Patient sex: M
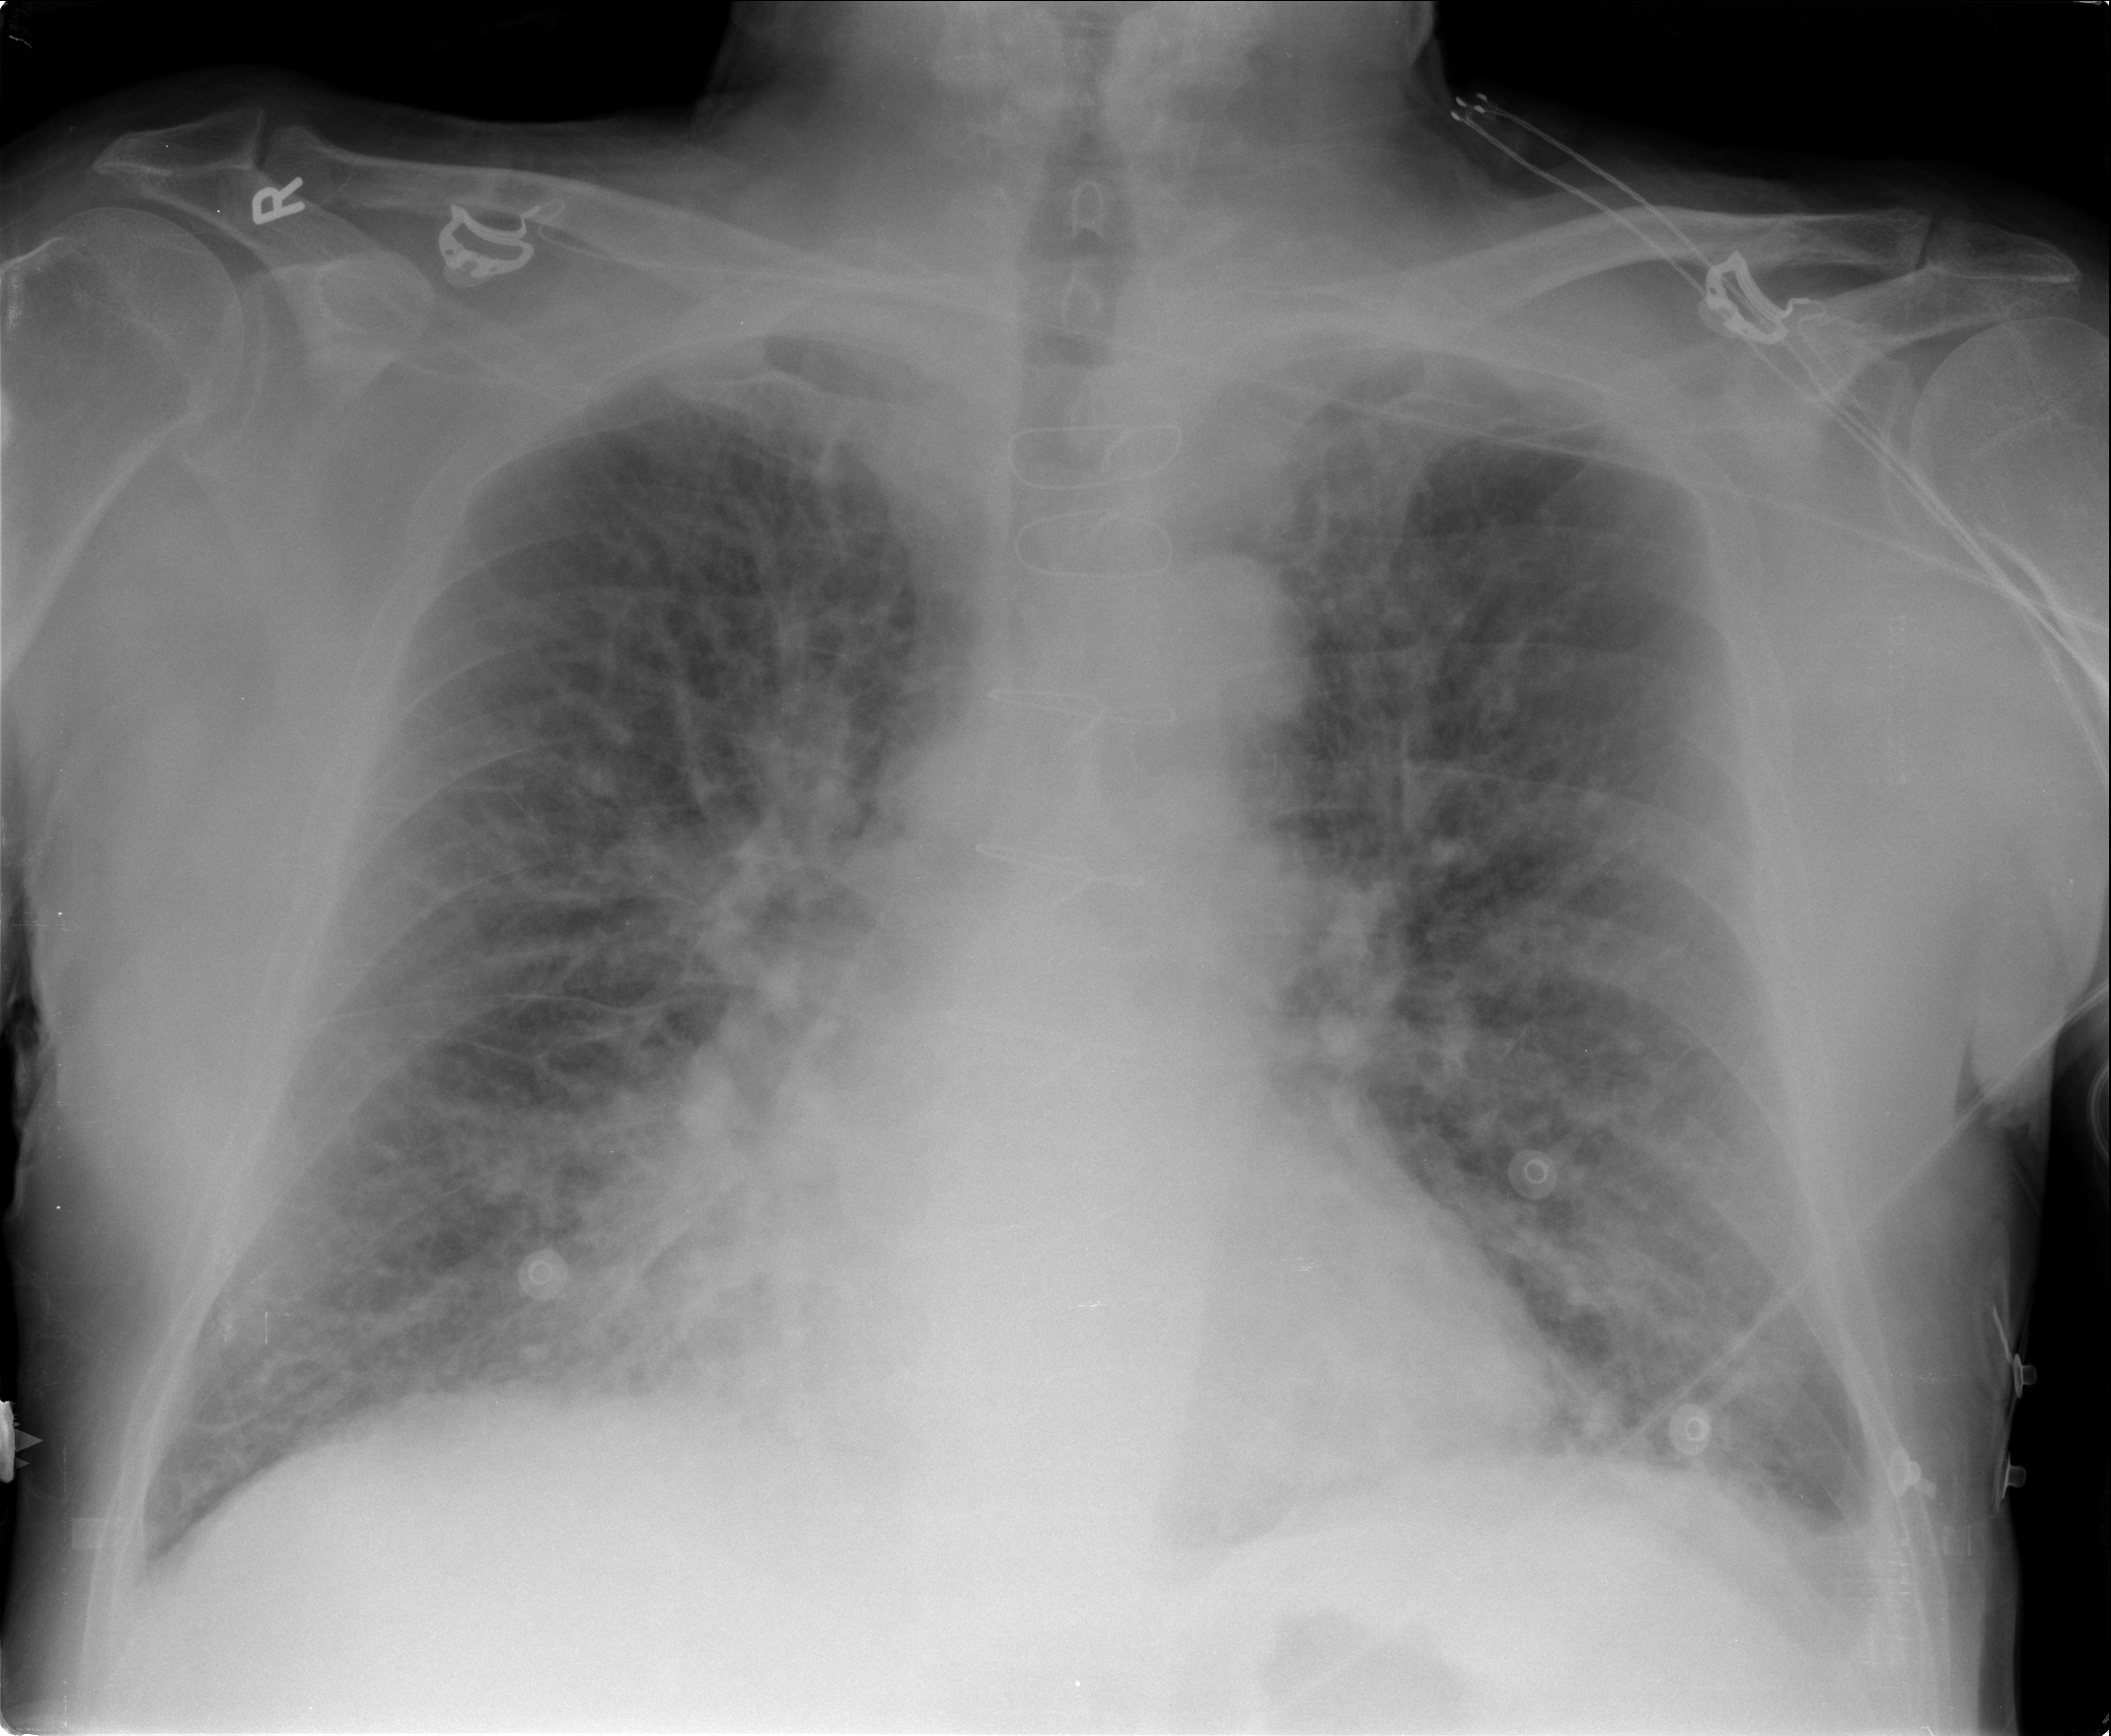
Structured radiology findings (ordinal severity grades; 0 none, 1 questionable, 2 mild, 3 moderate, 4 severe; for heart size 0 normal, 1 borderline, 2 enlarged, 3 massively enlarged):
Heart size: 0
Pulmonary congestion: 3
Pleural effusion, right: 1
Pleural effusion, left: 2
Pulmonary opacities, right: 1
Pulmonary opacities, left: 1
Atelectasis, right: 2
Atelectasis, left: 2